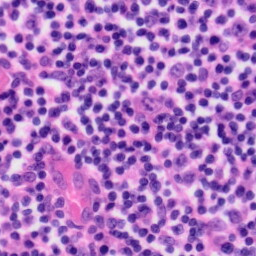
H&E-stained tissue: Tonsil